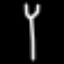
Label: fork